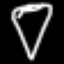
Label: diamond